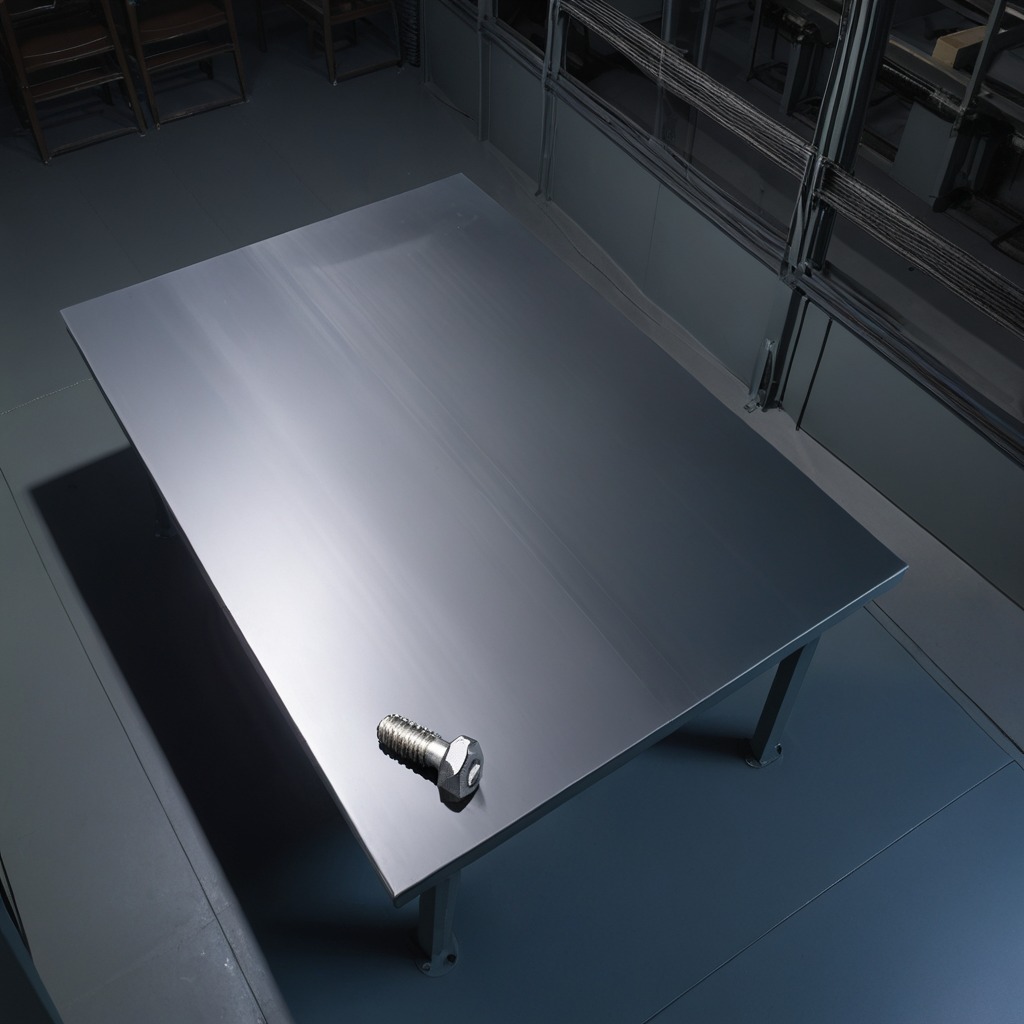
A metal screw is lying on the tabletop.